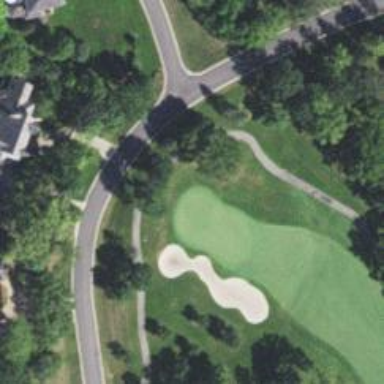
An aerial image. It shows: Golf hole.